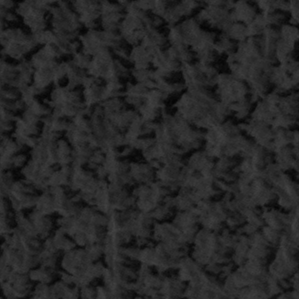
Label: frost